Field crop: maize
Growth stage: 2
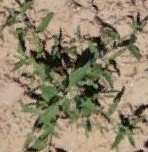
Species: atriplex